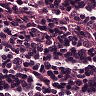
Metastatic tissue present: no